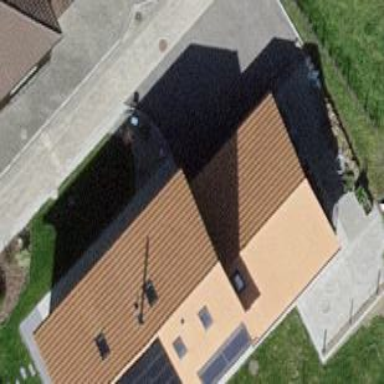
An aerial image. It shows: Carport building.